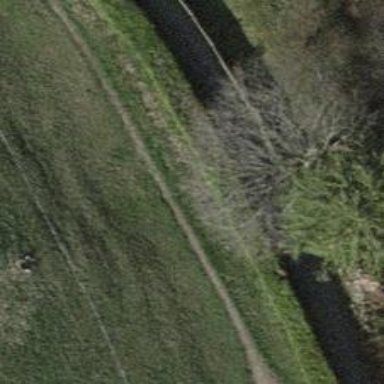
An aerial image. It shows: Hedge acting as barrier.